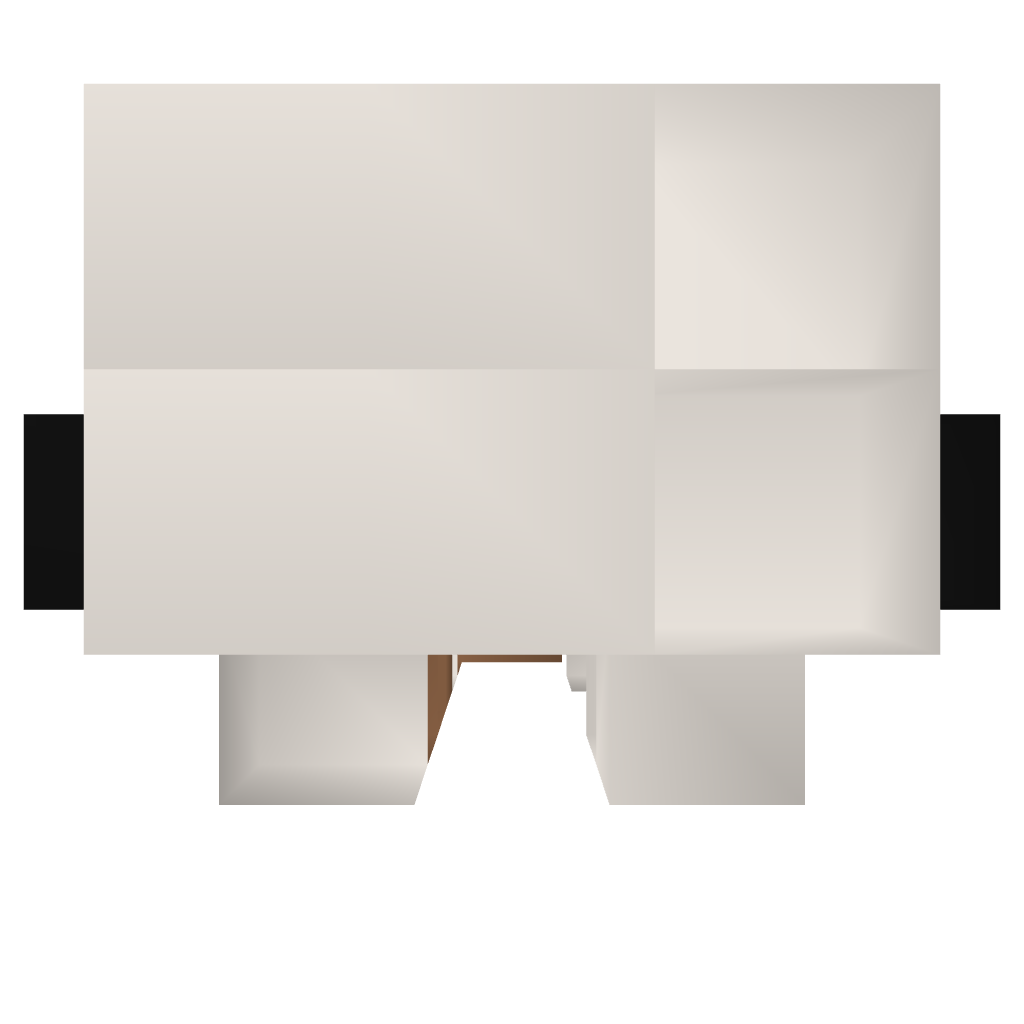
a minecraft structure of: A simple clock